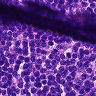
Metastatic tissue present: no